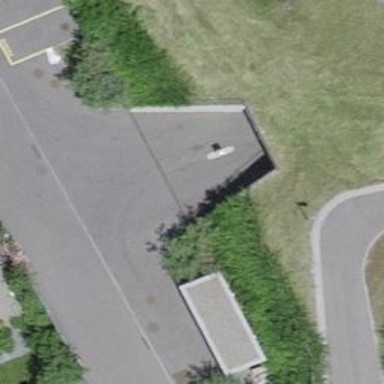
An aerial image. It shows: Parking entrance.